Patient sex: M
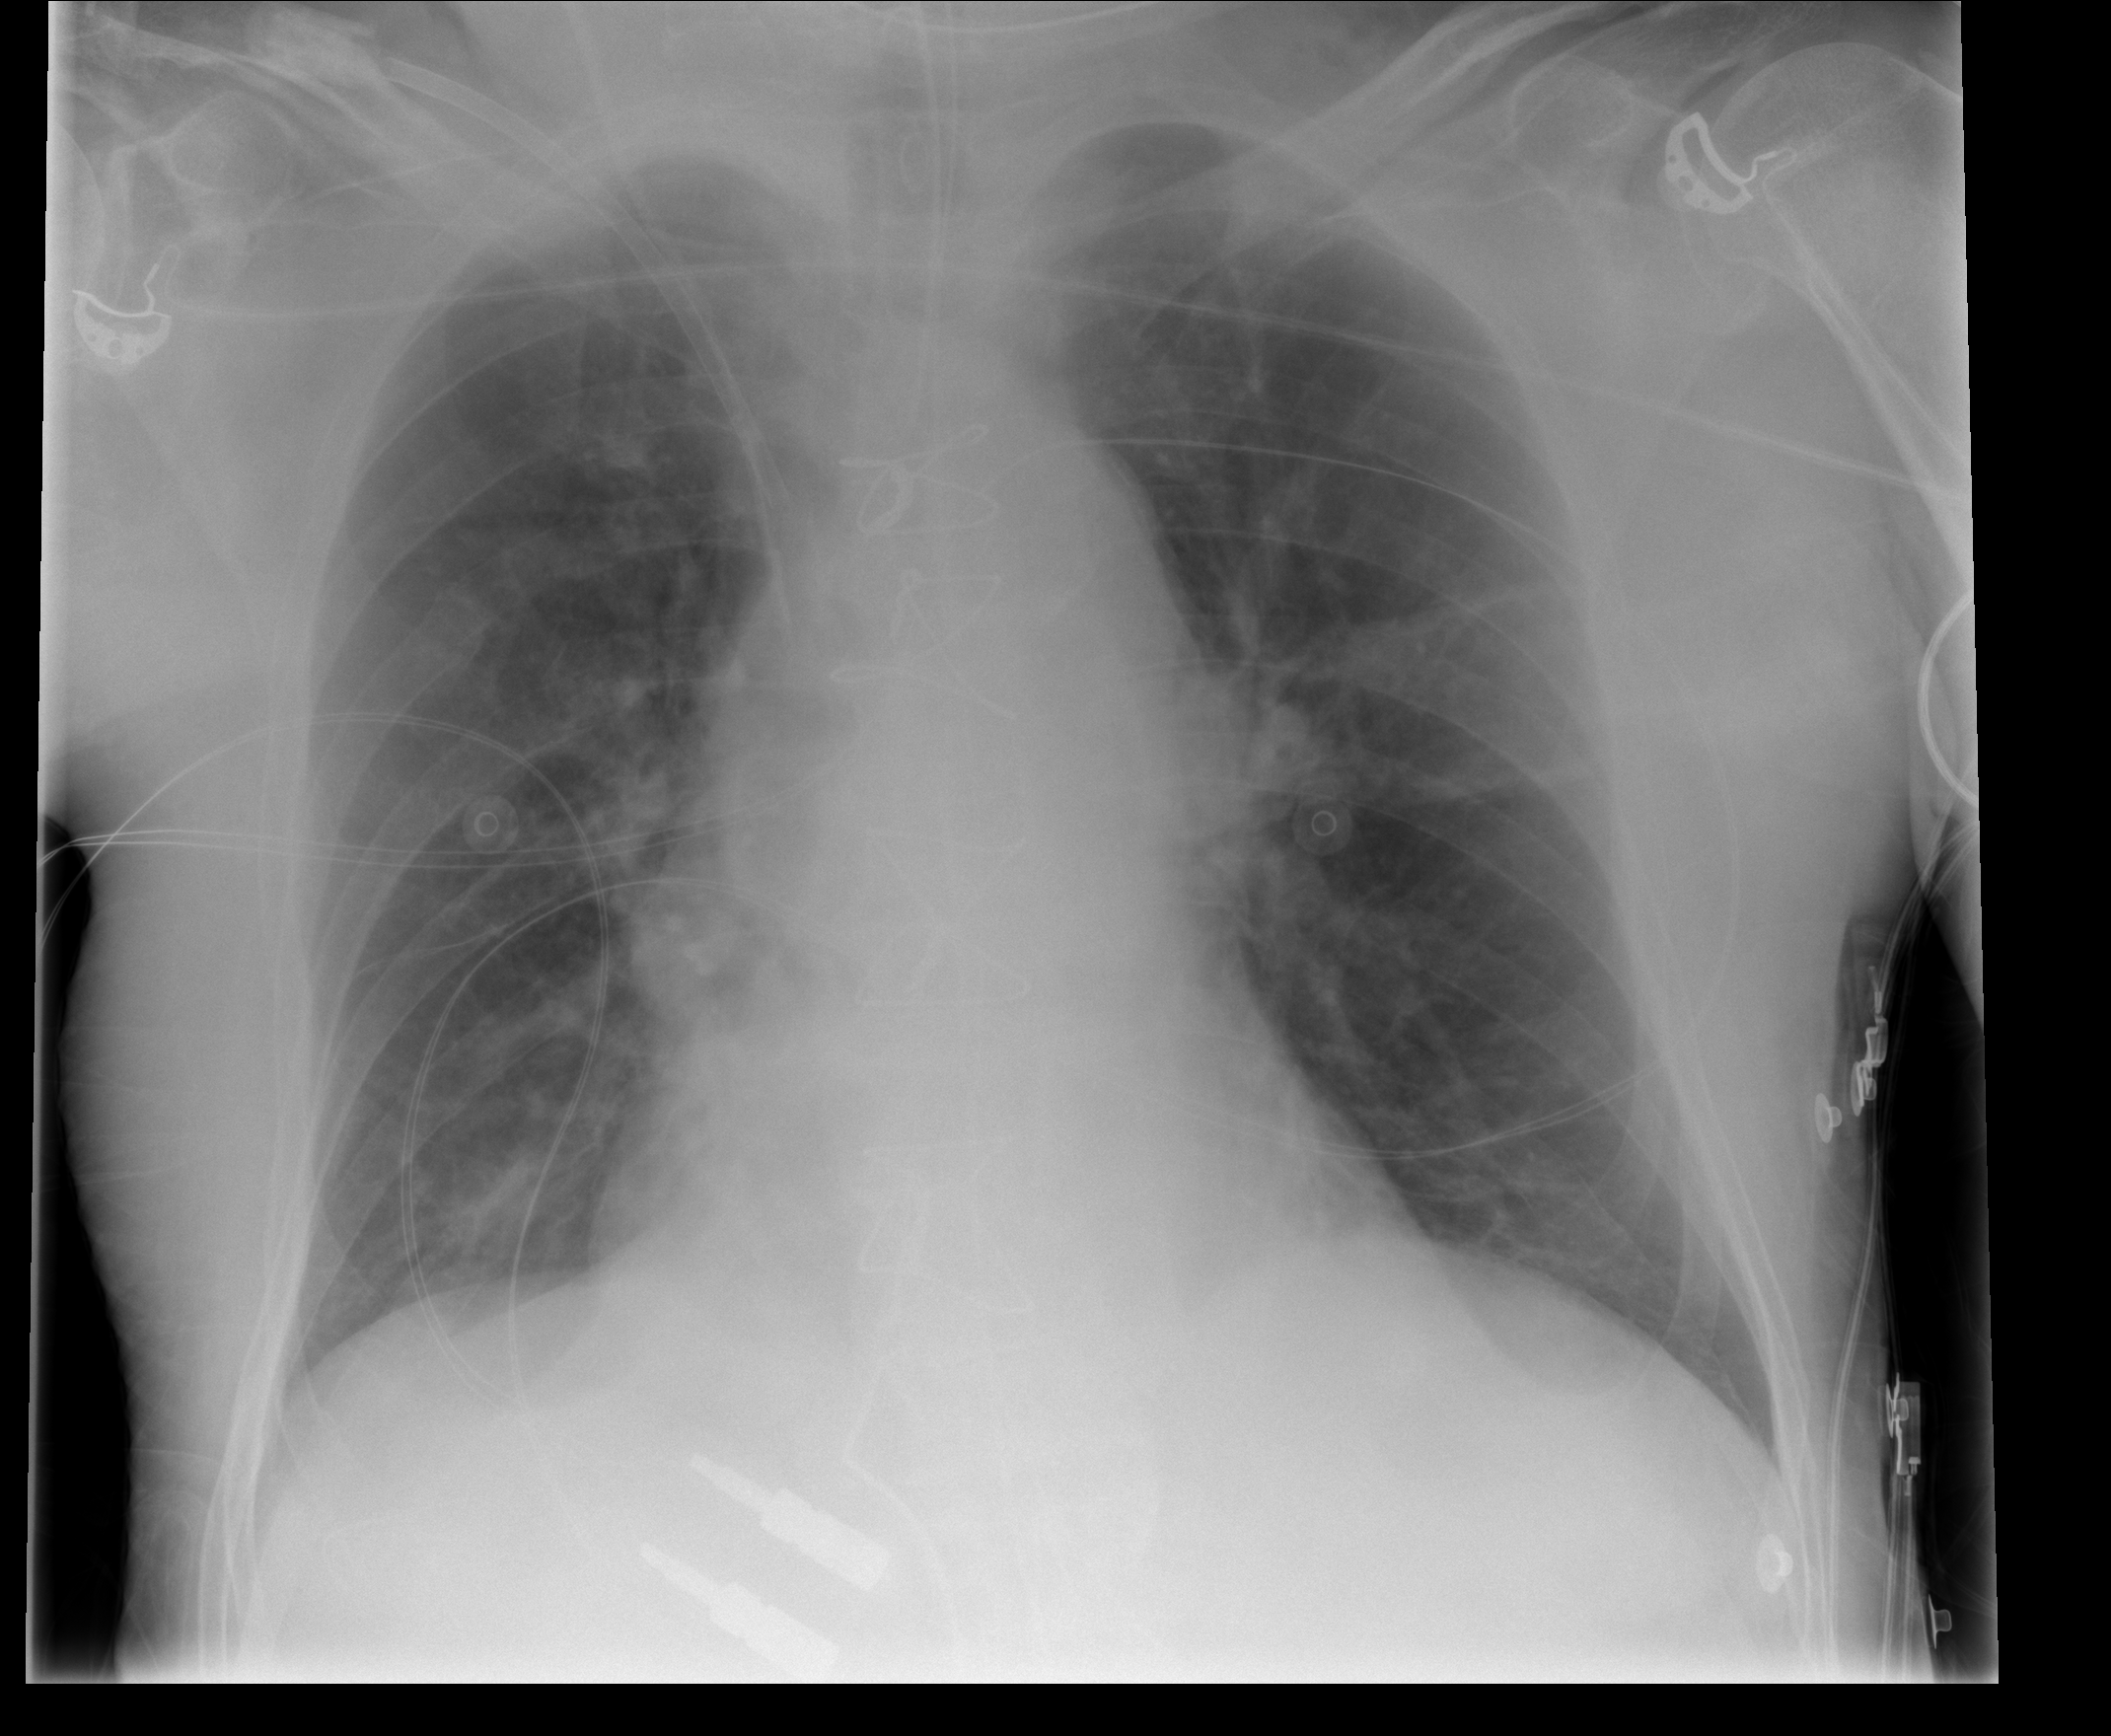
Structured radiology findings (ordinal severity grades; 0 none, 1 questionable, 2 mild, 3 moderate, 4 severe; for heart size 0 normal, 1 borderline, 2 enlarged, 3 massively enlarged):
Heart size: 1
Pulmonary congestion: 1
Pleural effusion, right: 1
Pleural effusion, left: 0
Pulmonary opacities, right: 0
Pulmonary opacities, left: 0
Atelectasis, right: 2
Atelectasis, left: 0